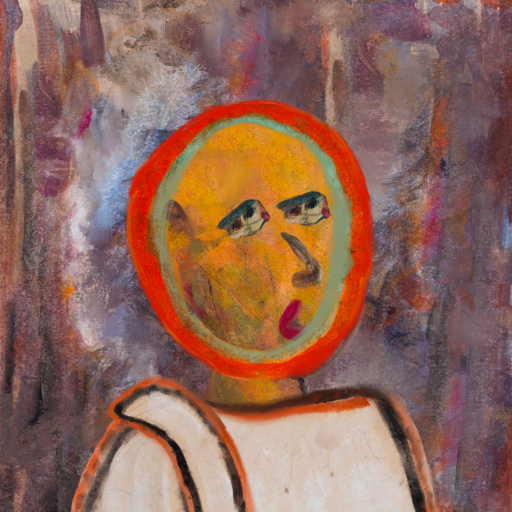
Background: Hypocrite, Head And Neck Side: Gypsy_Mother, Face Side: Pipe, Bust: Roy_Bahadur, Hair Side: Sisters, Head Accessory: Blank, Second Necklace: Blank, Necklace: Blank, Baby: Blank